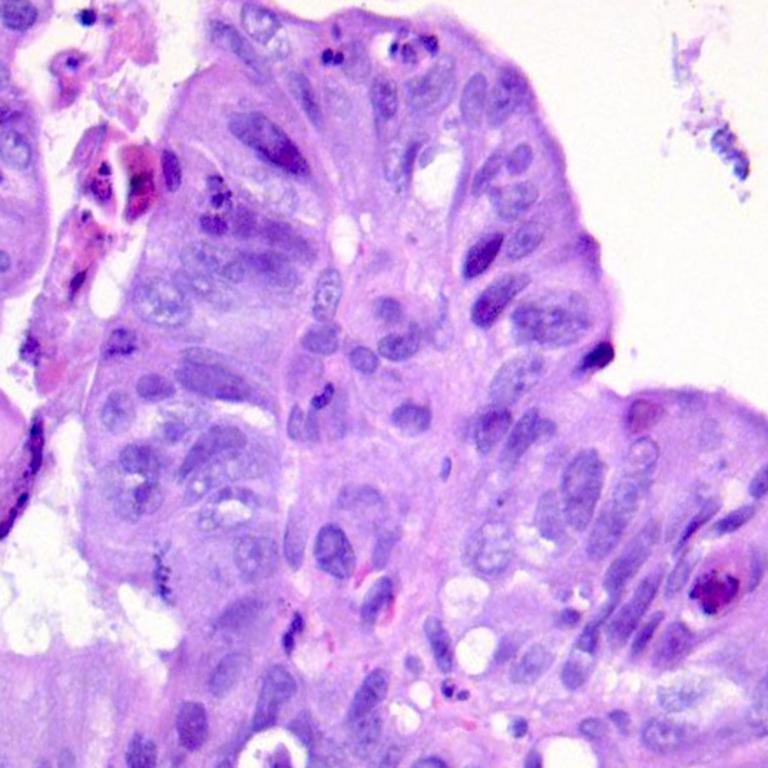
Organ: colon
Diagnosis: adenocarcinomas